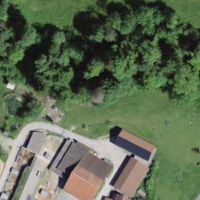
EUNIS habitat code: 24
Species observed at this site:
Caltha palustris